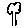
Label: tree